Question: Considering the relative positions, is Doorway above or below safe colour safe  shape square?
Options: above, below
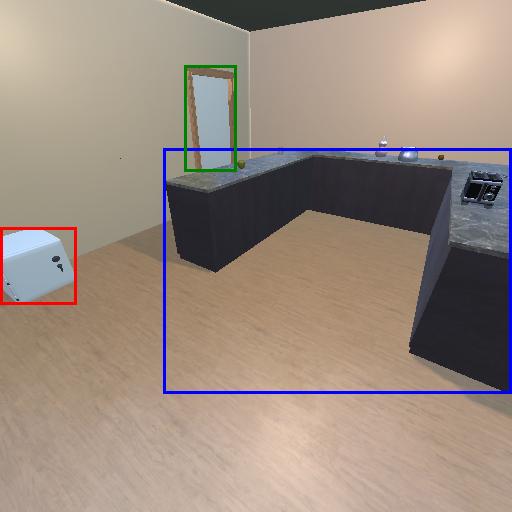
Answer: above